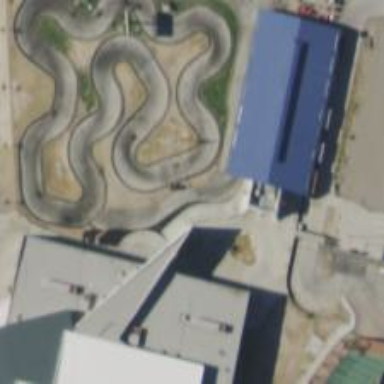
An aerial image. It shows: Karting raceway for sports activities.